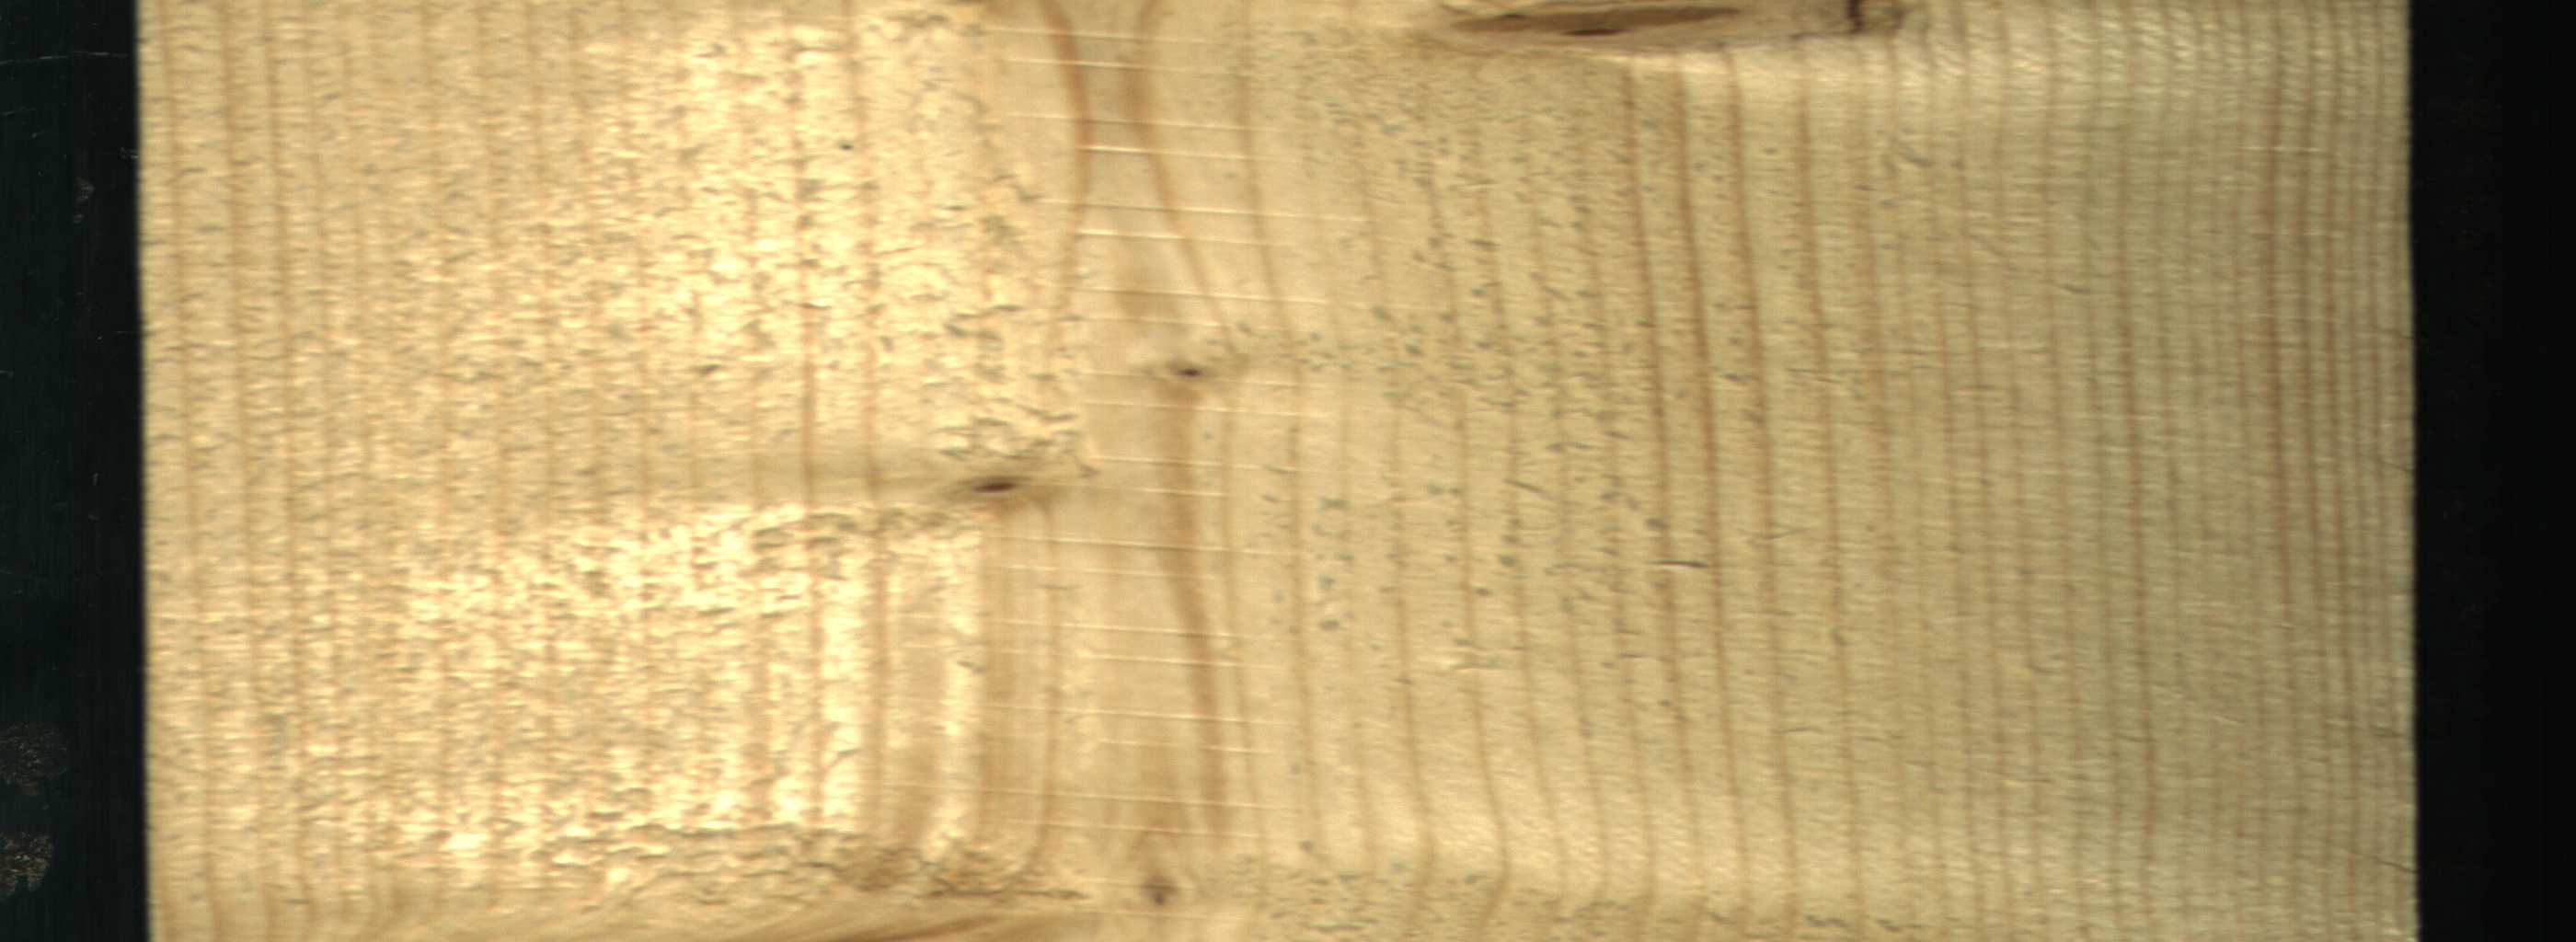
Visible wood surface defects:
Dead_Knot
Live_Knot
Live_Knot